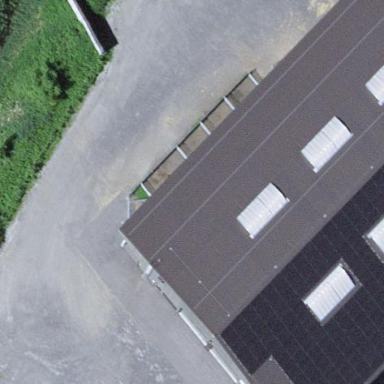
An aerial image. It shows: View of roof of building.